Aerial crown-view tile of a tropical tree (Barro Colorado Island, Panama), acquired 20250414:
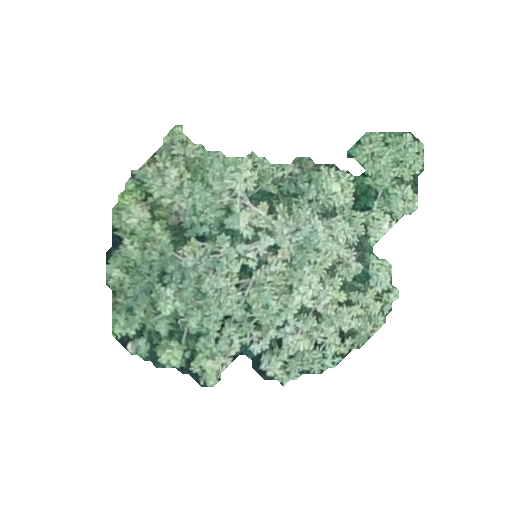
Species: Cecropia insignis
GBIF accepted scientific name: Cecropia insignis
Crown area: 88.359 m²